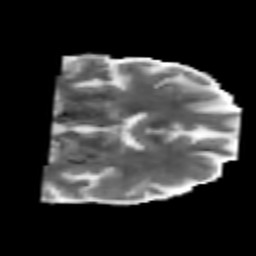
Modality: MD
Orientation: coronal
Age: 39
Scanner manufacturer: philips
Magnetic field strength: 3 T
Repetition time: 7.768 s
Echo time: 0.1224 s